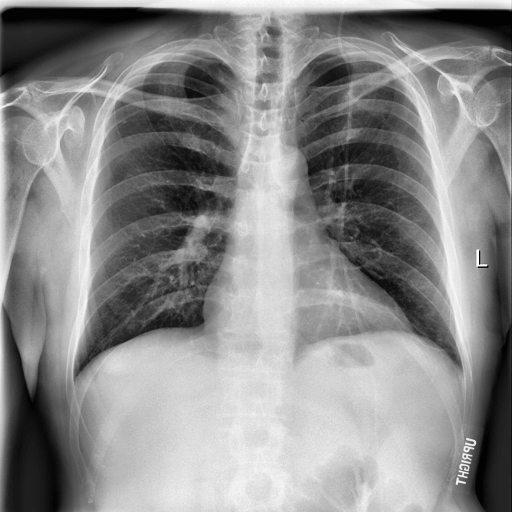
Finding: NORMAL